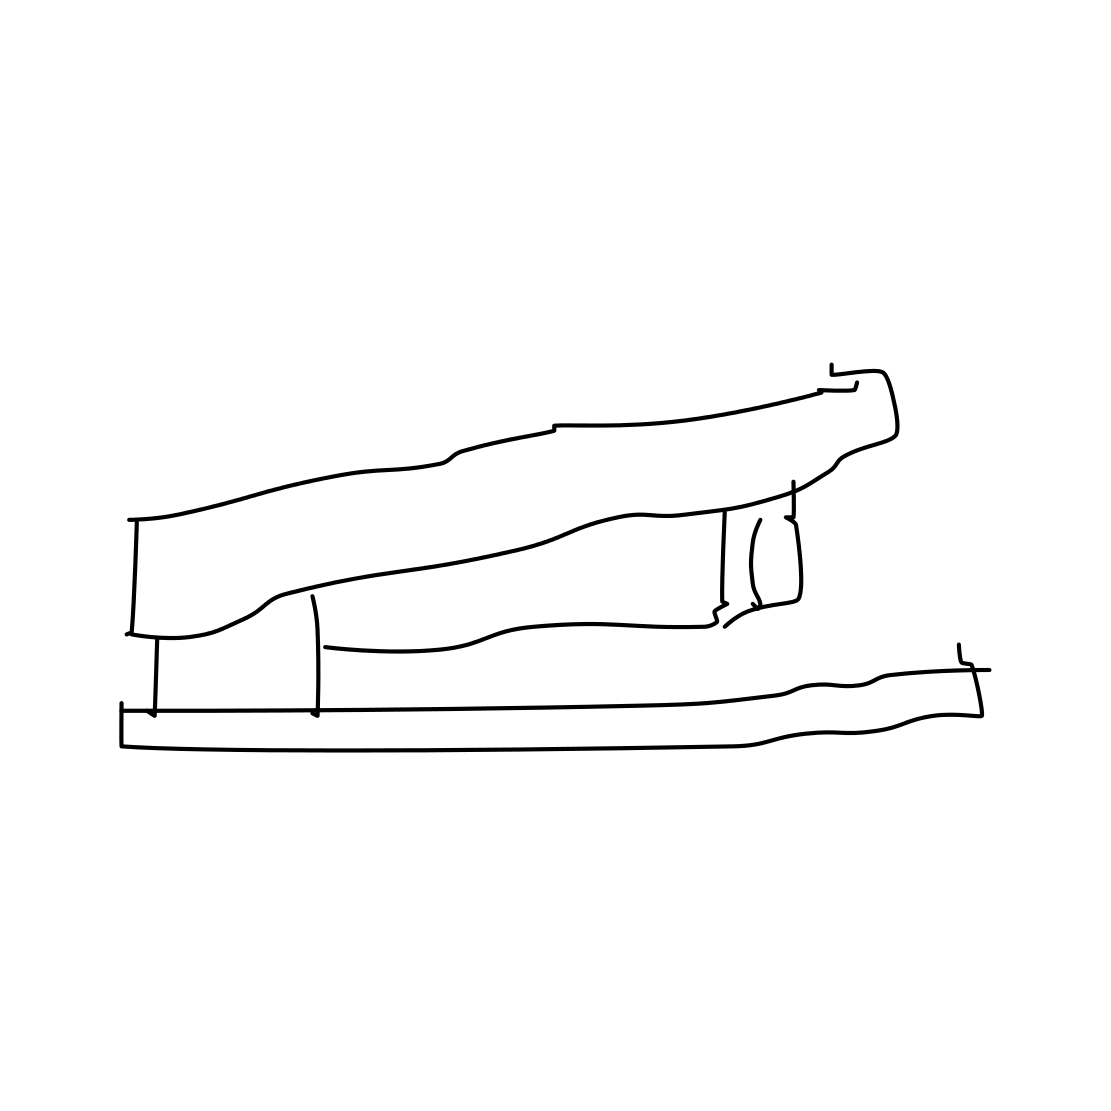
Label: stapler